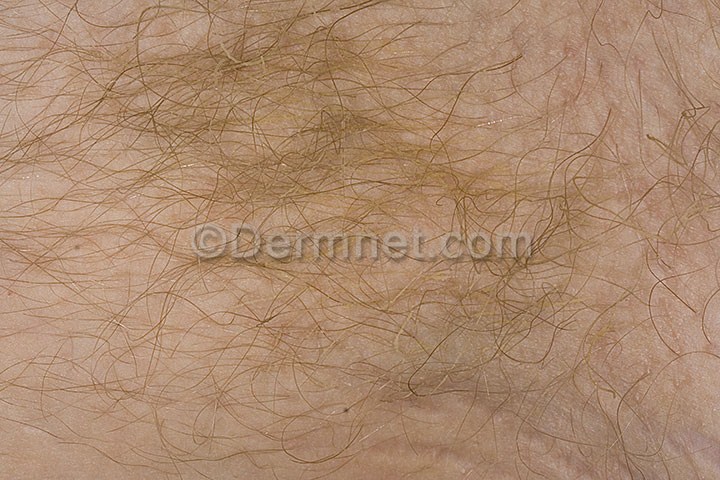
Disease: Hair Loss Photos Alopecia and other Hair Diseases